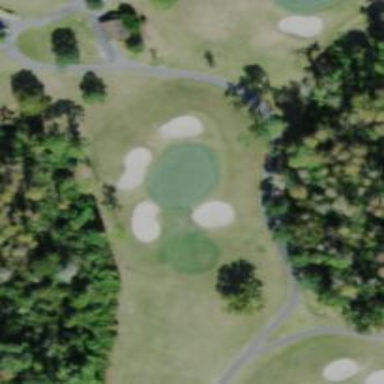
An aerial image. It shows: Golf hole.